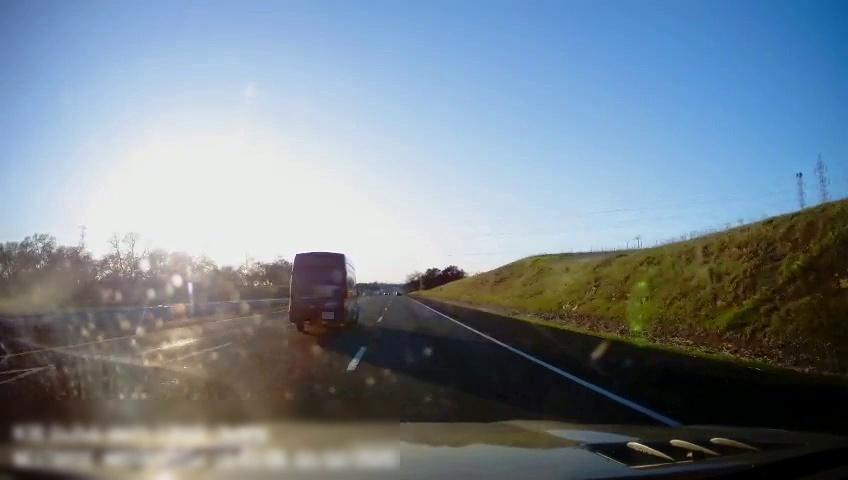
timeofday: Day
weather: Cloudy
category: Drivable Space
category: Vehicles | Van
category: Lanes | Alternate Lane
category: Lanes | Current Lane
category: Lanes | Current Lane
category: Lanes | Alternate Lane